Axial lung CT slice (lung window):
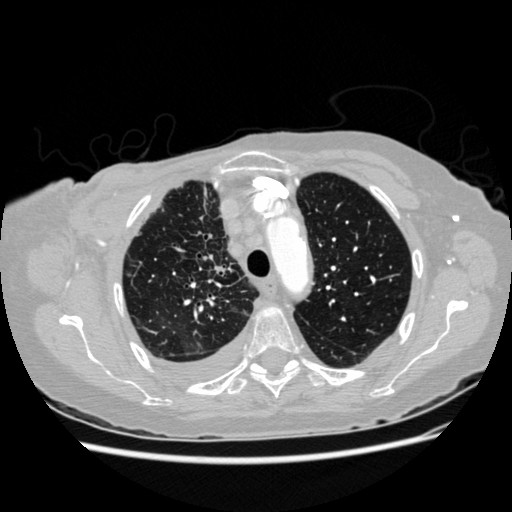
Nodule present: no